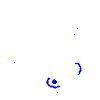
Particle: kaon